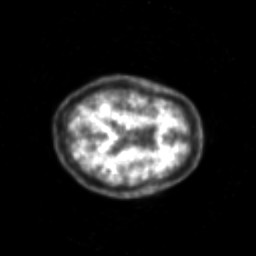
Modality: PET
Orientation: axial
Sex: female
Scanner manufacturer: siemens